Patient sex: M
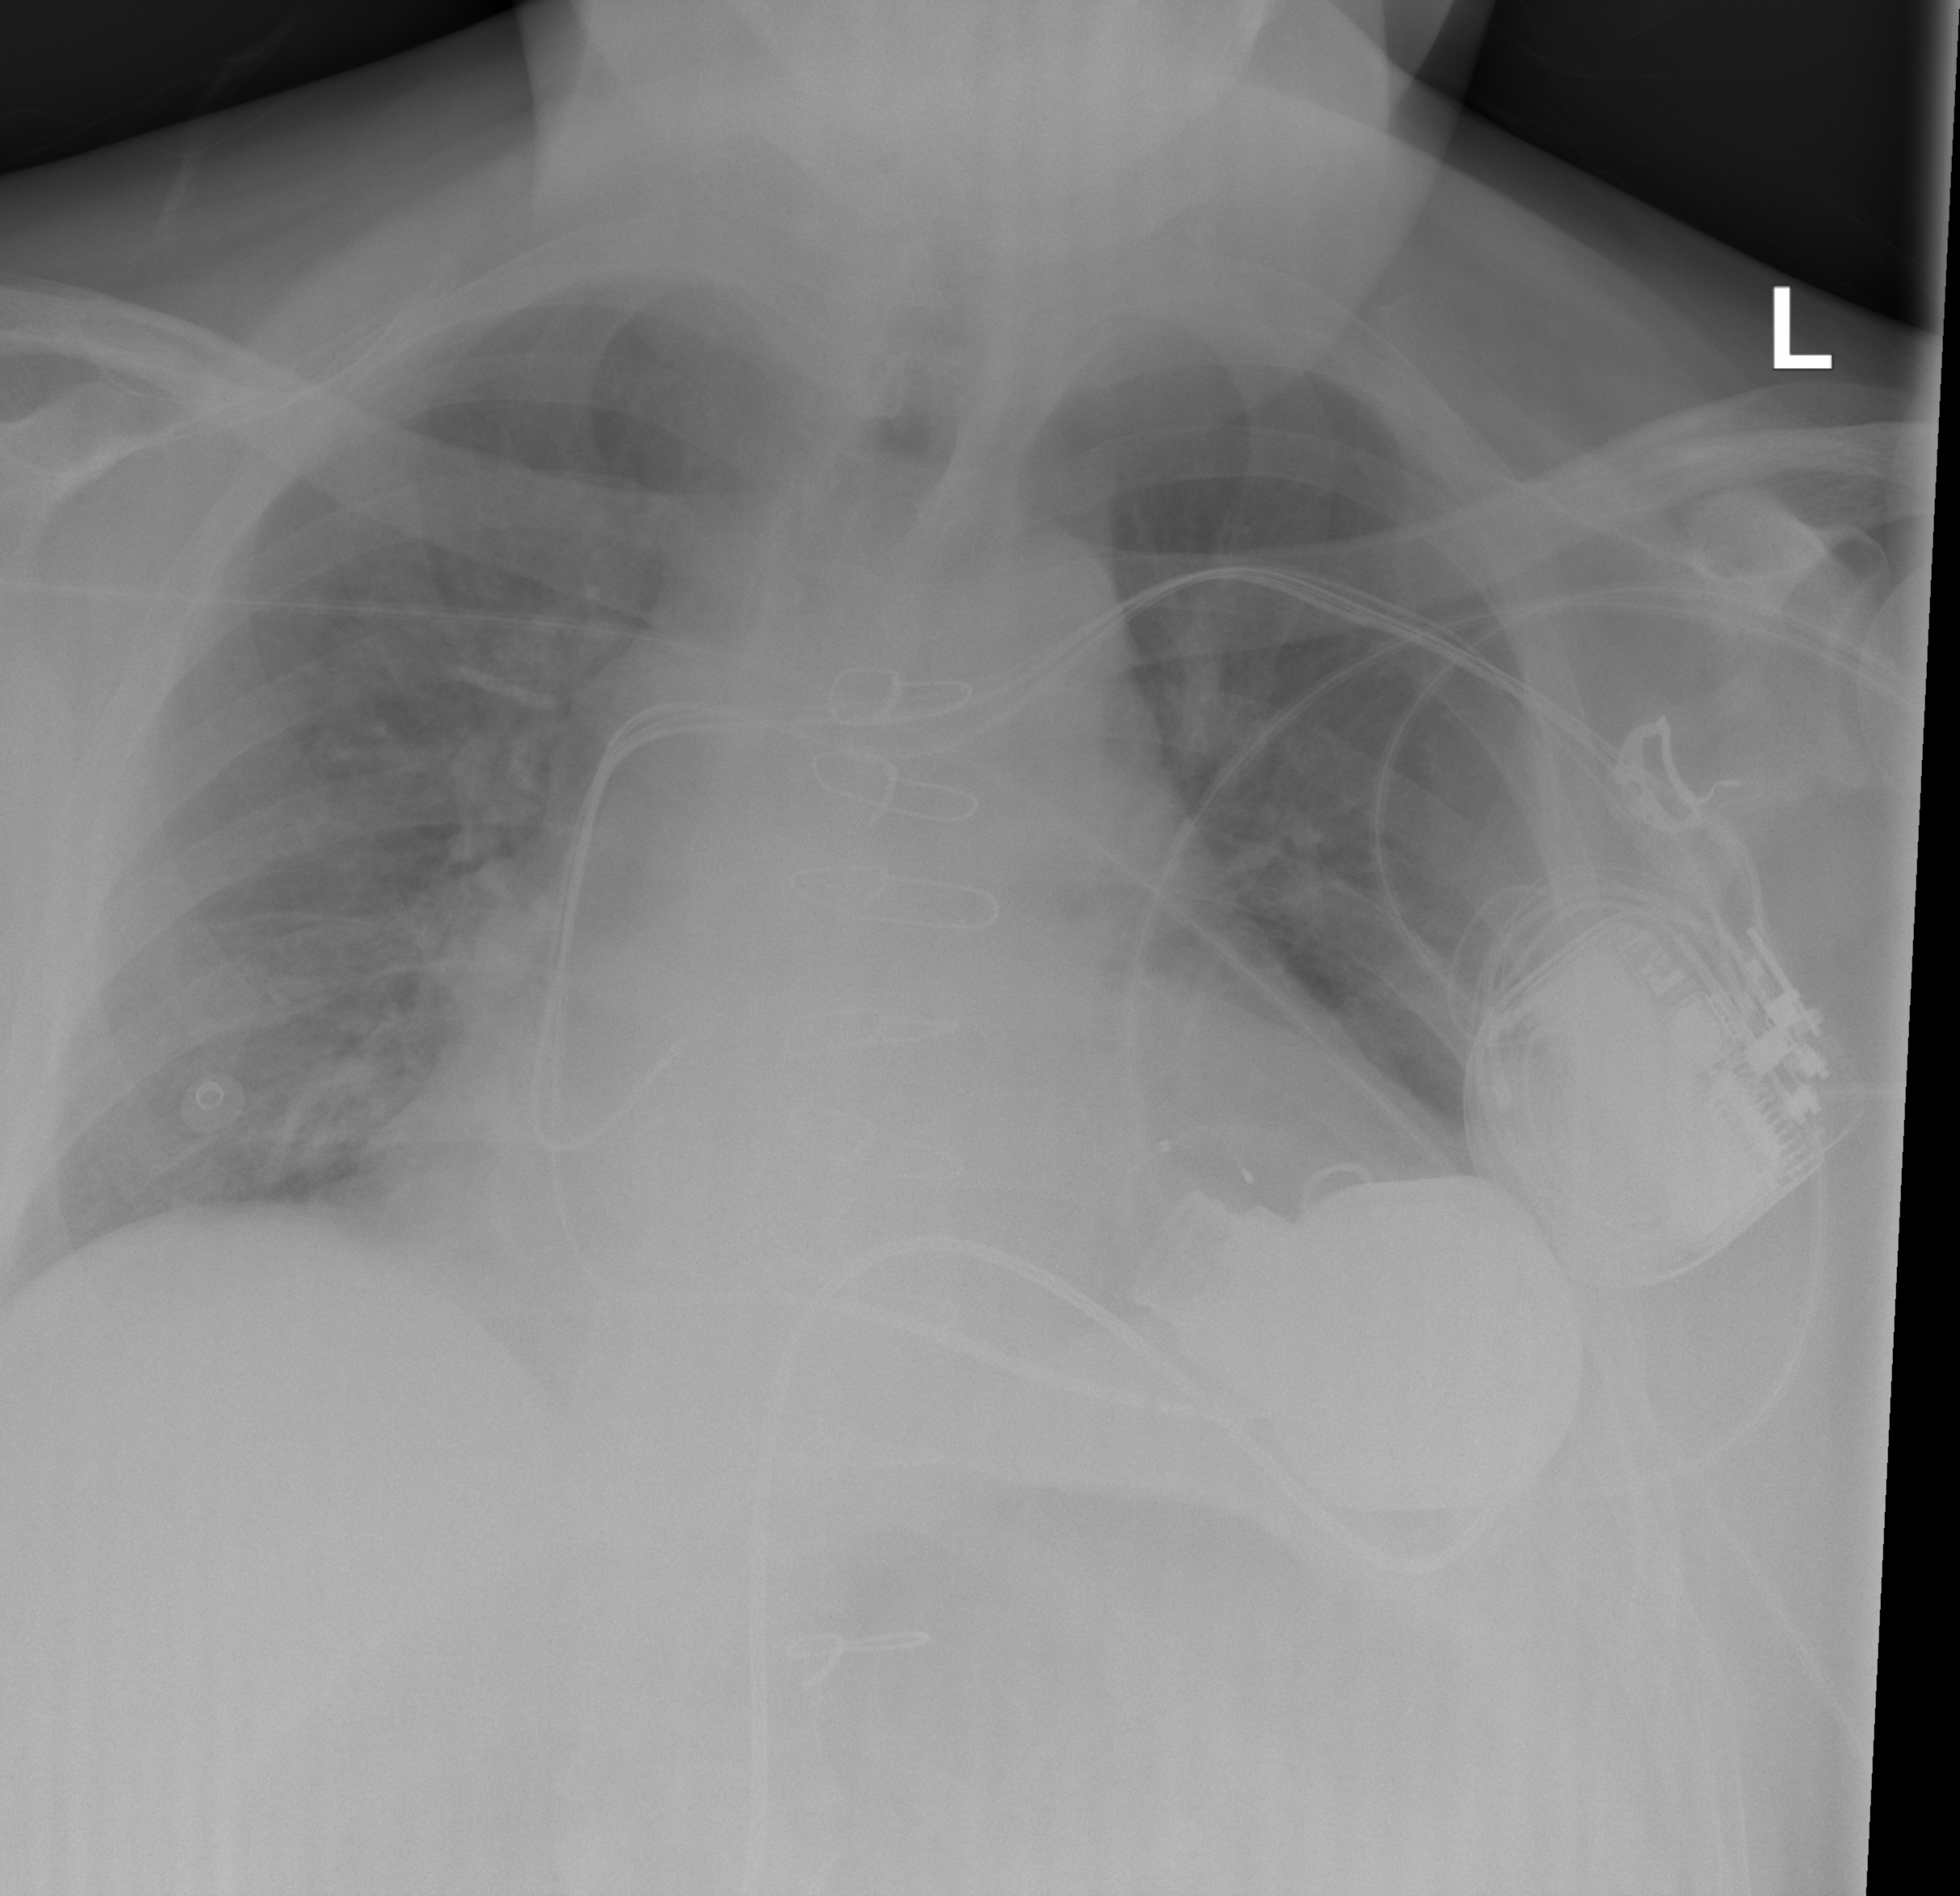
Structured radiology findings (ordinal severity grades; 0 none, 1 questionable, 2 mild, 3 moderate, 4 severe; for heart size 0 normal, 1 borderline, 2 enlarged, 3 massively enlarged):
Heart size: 2
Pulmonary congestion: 0
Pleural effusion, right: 2
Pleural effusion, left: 0
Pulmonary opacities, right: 2
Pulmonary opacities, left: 0
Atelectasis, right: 2
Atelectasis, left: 2